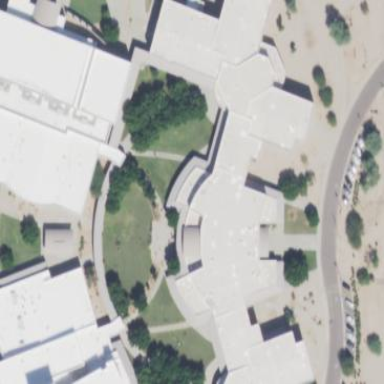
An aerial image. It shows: School building.